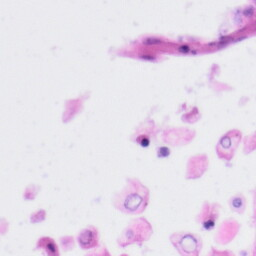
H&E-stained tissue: Tonsil